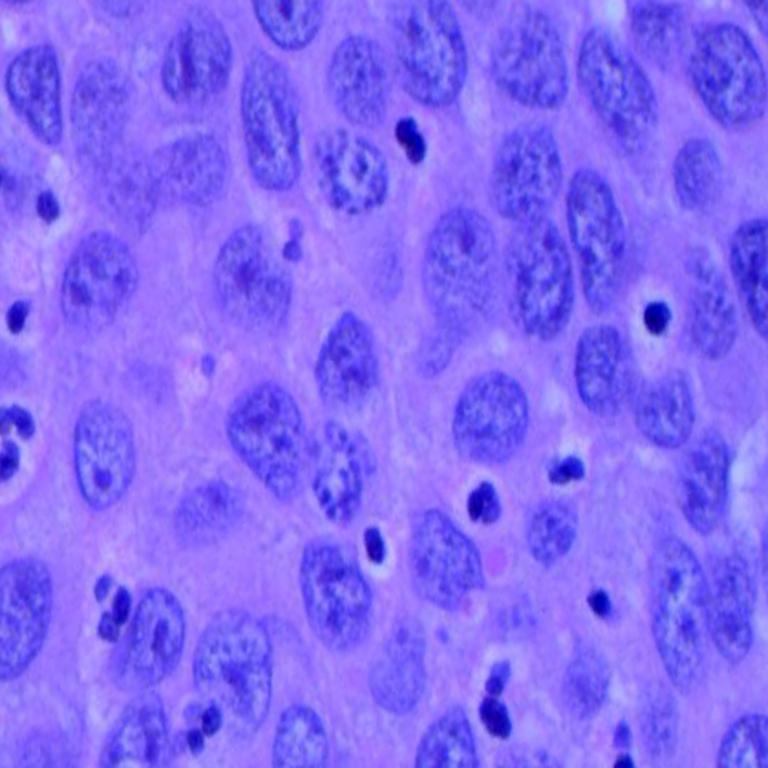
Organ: lung
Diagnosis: squamous carcinomas